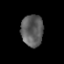
Tissue: prostate
Cell type: Fibroblasts
Senescence score: 0.277
Nuclear area (px): 679
Mean DAPI intensity: 93.9